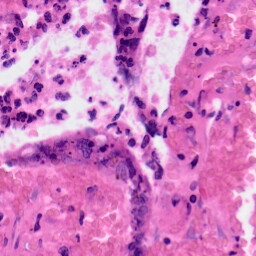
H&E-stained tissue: Colon